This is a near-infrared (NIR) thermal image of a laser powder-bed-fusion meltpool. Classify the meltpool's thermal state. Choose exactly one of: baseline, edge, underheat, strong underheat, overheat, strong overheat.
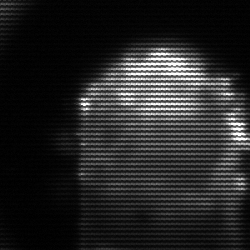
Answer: baseline